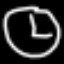
Label: clock